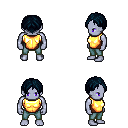
a pixel art fantasy rpg character, male body template, dark elf, purple skin, gold chest armor, teal pants, raven parted hairstyle, four views (front, back, left, right), 2x2 character sprite sheet, small pixel art, hard edges, no anti-aliasing